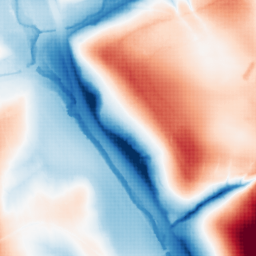
Category: classical
Decomposition family: gaussian_anisotropic
Decomposition parameters: sigma_x: 50
sigma_y: 20
Upsampling method: sinc_blackman
Upsampling parameters: scale: 4
kernel_size: 8
Upsampling scale: 4